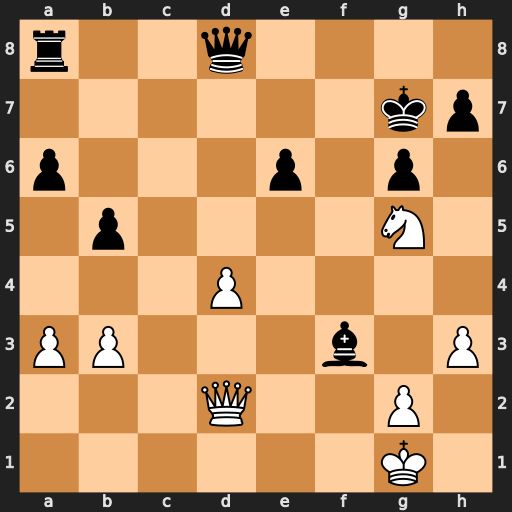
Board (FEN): r2q4/6kp/p3p1p1/1p4N1/3P4/PP3b1P/3Q2P1/6K1
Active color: w
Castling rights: -
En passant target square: -
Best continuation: Nxe6+ Kg8 Nxd8